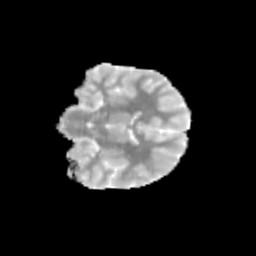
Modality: MD
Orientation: coronal
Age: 9
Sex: female
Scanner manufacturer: siemens
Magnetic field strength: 3 T
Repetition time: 3.8 s
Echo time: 0.07 s